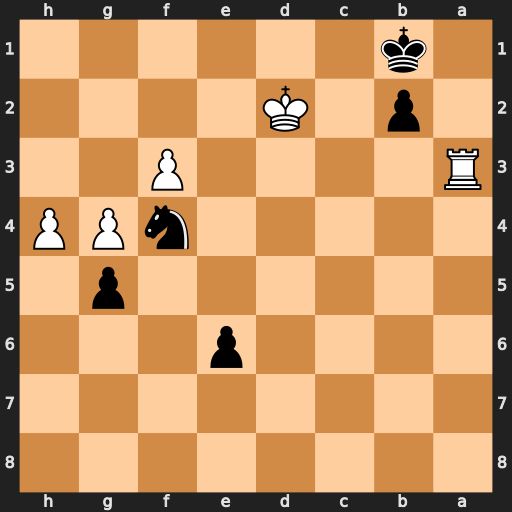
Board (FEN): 8/8/4p3/6p1/5nPP/R4P2/1p1K4/1k6
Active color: b
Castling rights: -
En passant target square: -
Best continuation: gxh4 Ra7 Nd5 g5 h3 g6 h2